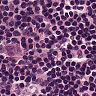
Metastatic tissue present: no